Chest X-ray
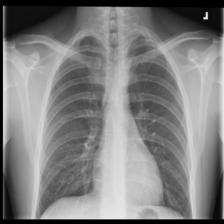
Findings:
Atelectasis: negative
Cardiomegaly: negative
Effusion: negative
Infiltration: negative
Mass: negative
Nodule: negative
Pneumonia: negative
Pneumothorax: negative
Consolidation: negative
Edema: negative
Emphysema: negative
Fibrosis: negative
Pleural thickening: negative
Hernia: negative